Question: The question I am trying to answer is:
Create RDD
Use the map to create an RDD of the NumPy arrays specified by the columns. The name of the RDD would be Rows
My code: 'Rows = df.select(col).rdd.map(make_array)'
After I type this, I get a strange error, which basically says: Exception: Python in worker has different version 2.7 than that in driver 3.6, PySpark cannot run with different minor versions. Please check environment variables PYSPARK_PYTHON and PYSPARK_DRIVER_PYTHON are correctly set.

I know I am working in an environment with Python 3.6. I am not sure if this specific line of code is triggering this error? What do you think
Just to note, this isn't my first line of code on this Jupyter notebook.
If you need more information, please let me know and I will provide it. I can't understand why this is happening.
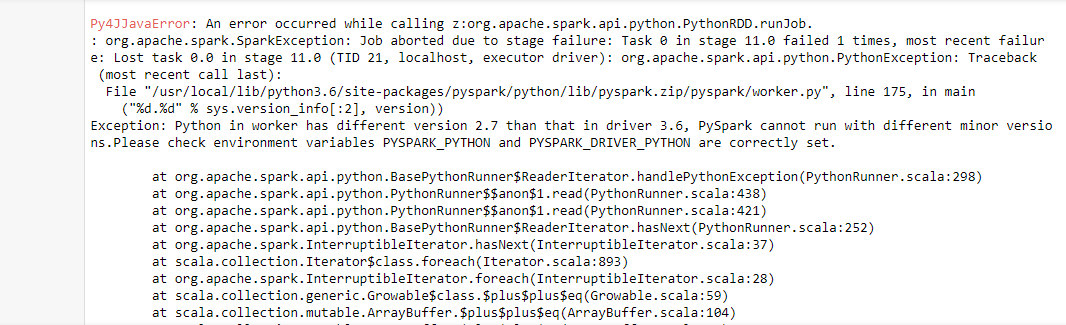
Answer: Your slaves and your driver are not using the same version of Python, which will trigger this error anytime you use Spark.
Make sure you have Python 3.6 installed on your slaves then (in Linux) modify your 'spark/conf/spark-env.sh' file to add 'PYSPARK_PYTHON=/usr/local/lib/python3.6' (if this is the python directory in your slaves)